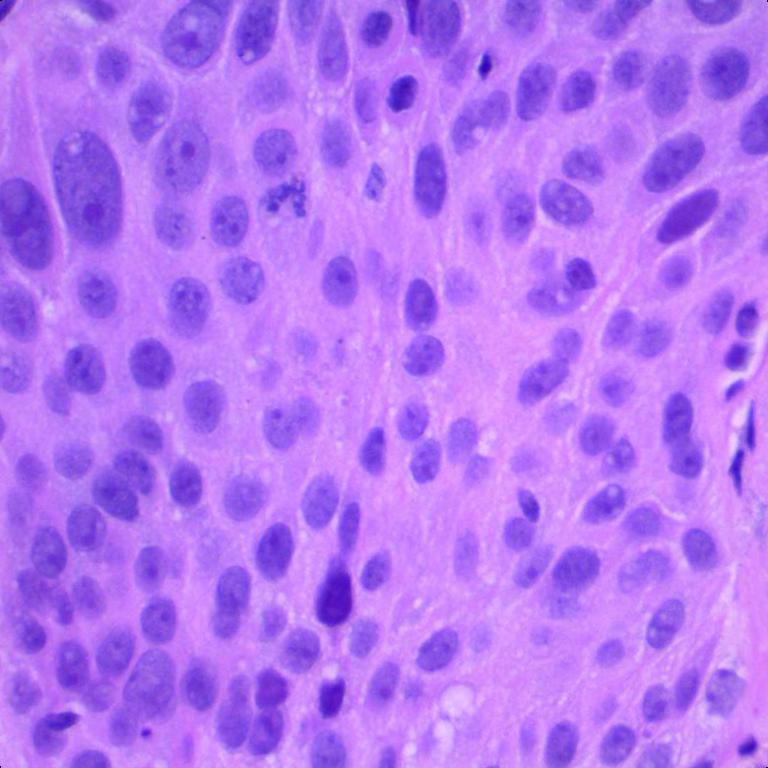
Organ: lung
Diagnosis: squamous carcinomas